Question:
in this image, how to get the height and width of the red box as shown in image
how to find in run time,not in XML file
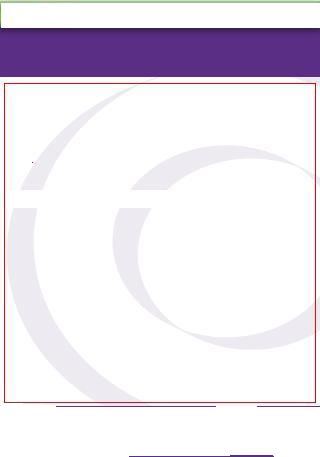
Answer: You can make ListView as a child view of Red Layout. You don't need height/width runtime to achieve this. Simply create listview inside red layout in layout.xml and give fill_parent as layout_height and layout_width.
For Ex :
'''
<LinearLayout android:id="@+id/redLayout">
<ListView android:layout_height="fill_parent"
android:layout_width="fill_parent"/>
</LinearLayout>
'''